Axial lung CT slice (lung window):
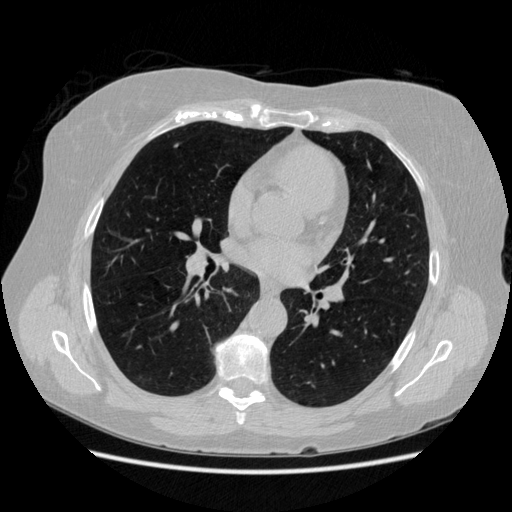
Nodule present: no